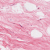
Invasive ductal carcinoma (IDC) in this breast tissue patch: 0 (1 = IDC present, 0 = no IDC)